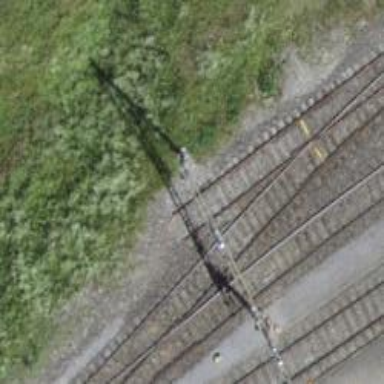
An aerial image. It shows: Single-track railway yard.